Brain MRI, t2w sequence, axial 2D slice.
Patient: age 18, sex F, weight 90 kg, height 1.9 m
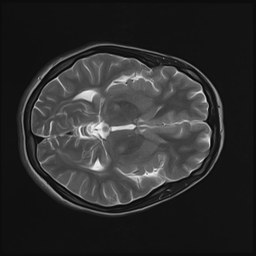